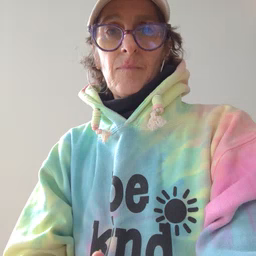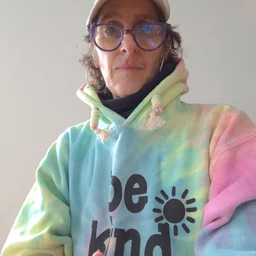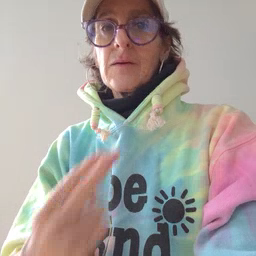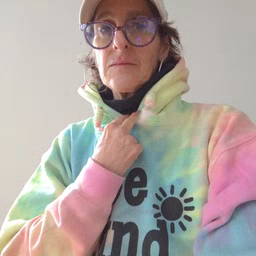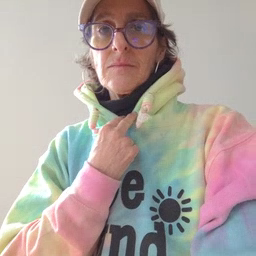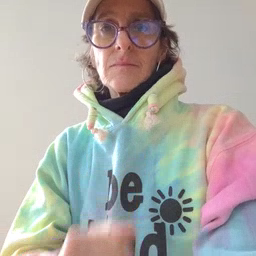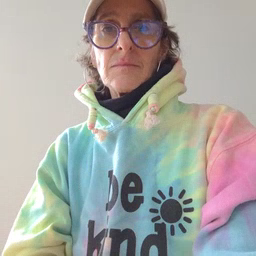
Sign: stuck